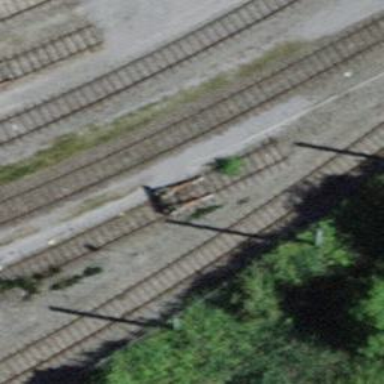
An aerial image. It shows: Railway buffer stop.